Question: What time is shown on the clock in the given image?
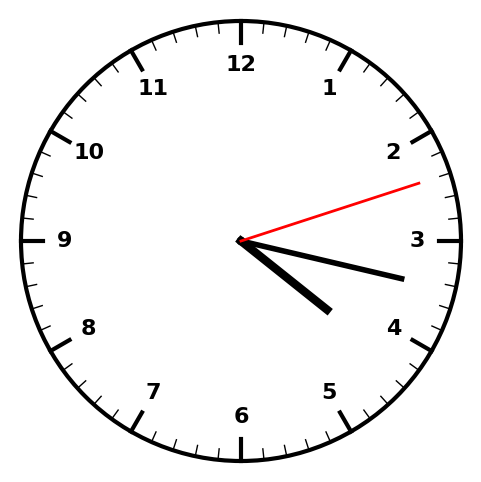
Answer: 04:17:12